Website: macys
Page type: customer-info-address
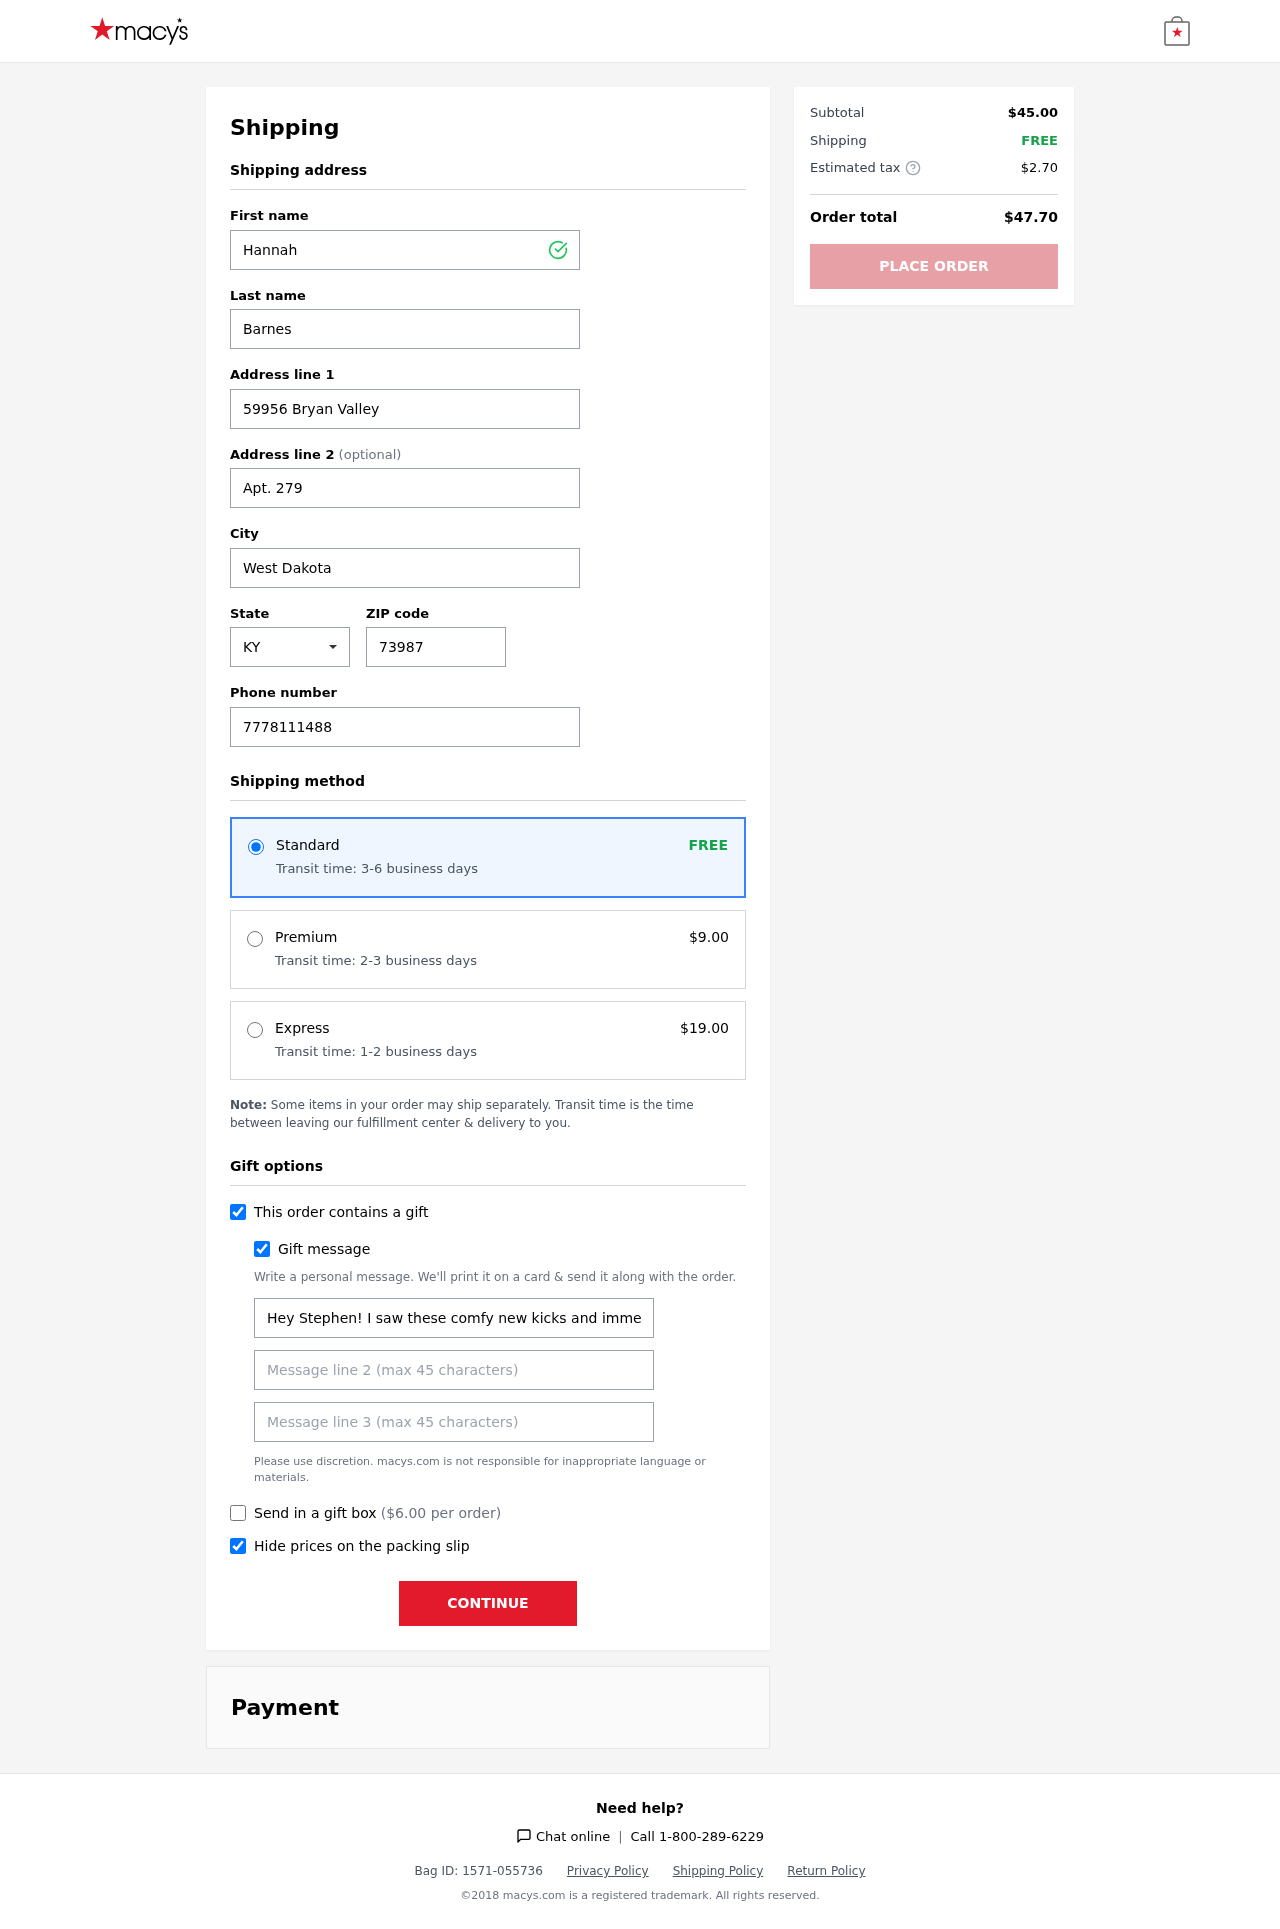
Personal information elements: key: PII_CITY
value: West Dakota
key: PII_FIRSTNAME
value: Hannah
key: PII_GIFT_MESSAGE
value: Hey Stephen! I saw these comfy new kicks and immediately thought of your morning runs – they seemed perfect for you! Enjoy hitting the pavement with style!  Hannah
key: PII_LASTNAME
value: Barnes
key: PII_PHONE
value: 7778111488
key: PII_POSTCODE
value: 73987
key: PII_STATE_ABBR
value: KY
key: PII_STREET
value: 59956 Bryan Valley
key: PII_STREET2
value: Apt. 279
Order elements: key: ORDER_SHIPPING_STANDARD
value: FREE
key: ORDER_SHIPPING_STANDARD_TIME
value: Transit time: 3-6 business days
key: ORDER_SHIPPING_PREMIUM
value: $9.00
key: ORDER_SHIPPING_PREMIUM_TIME
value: Transit time: 2-3 business days
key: ORDER_SHIPPING_EXPRESS
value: $19.00
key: ORDER_SHIPPING_EXPRESS_TIME
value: Transit time: 1-2 business days
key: ORDER_GIFT_BOX_FEE
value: $6.00
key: ORDER_SUBTOTAL
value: $45.00
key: ORDER_SHIPPING_COST
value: FREE
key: ORDER_TAX
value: $2.70
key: ORDER_TOTAL
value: $47.70